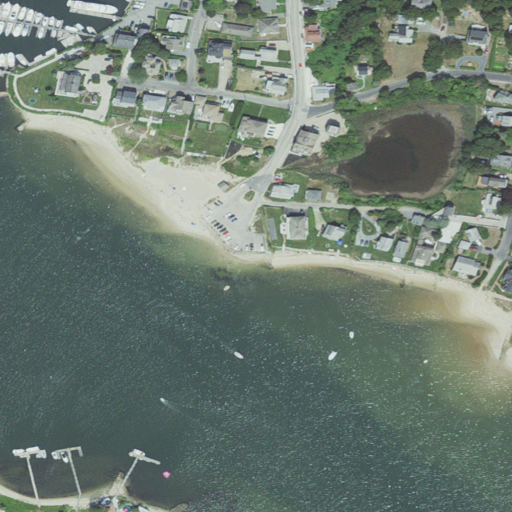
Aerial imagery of beach in Massachusetts named Bay View Street Beach containing open water, medium intensity development, high intensity development, low intensity development, open development, herbaceous wetlands, and barren land